Interaction volume radius: 10 \u00c5
Interaction volume height: 25 \u00c5
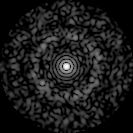
Disorder parameter: 0.8441